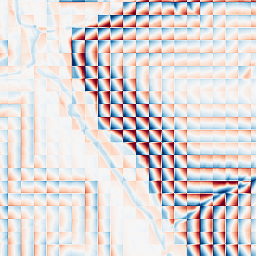
Category: wavelet
Decomposition family: wavelet_biorthogonal
Decomposition parameters: wavelet: bior1.3
level: 4
Upsampling method: quartic
Upsampling parameters: scale: 8
Upsampling scale: 8